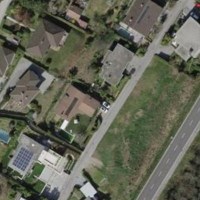
EUNIS habitat code: 55
Species observed at this site:
Daucus carota
Humulus lupulus